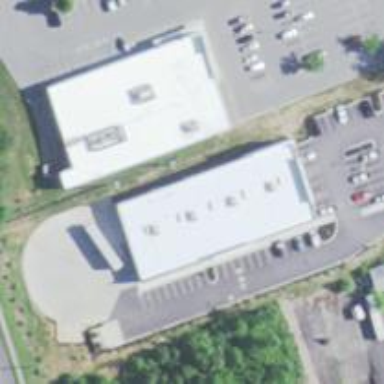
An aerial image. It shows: Supermarket building.